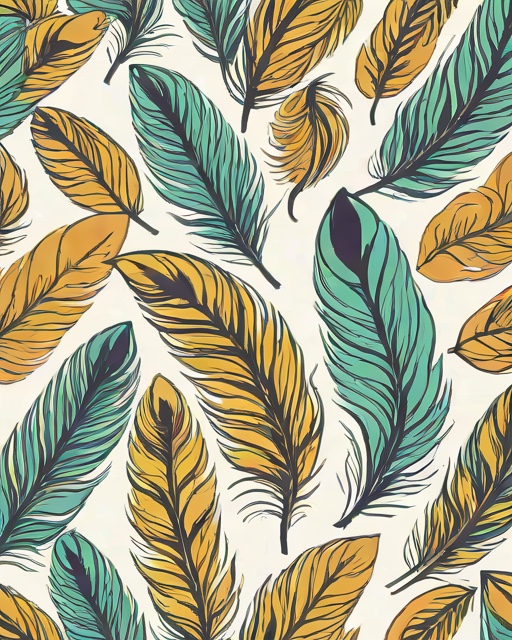
Category: Sympathy